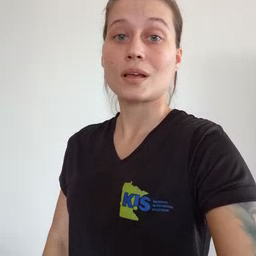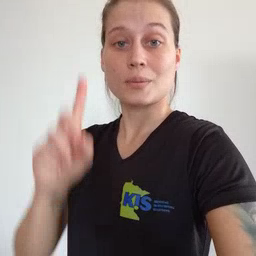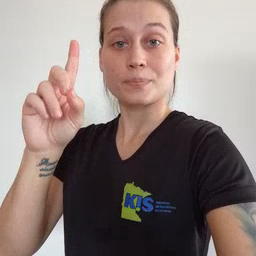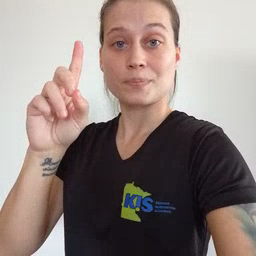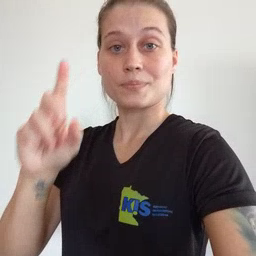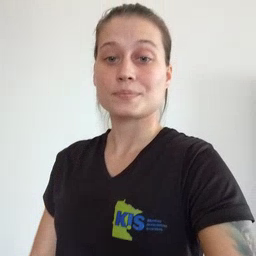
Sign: up